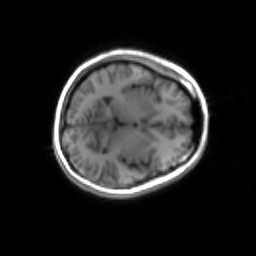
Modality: inplaneT1
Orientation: axial
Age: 24
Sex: female
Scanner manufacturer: siemens
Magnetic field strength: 3 T
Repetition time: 1.2 s
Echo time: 0.00251 s